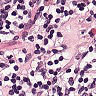
Metastatic tissue present: no